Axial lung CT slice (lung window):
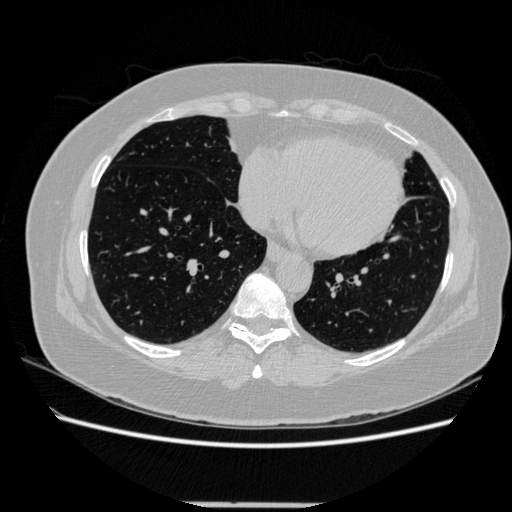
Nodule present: no